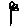
Label: flower